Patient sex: M
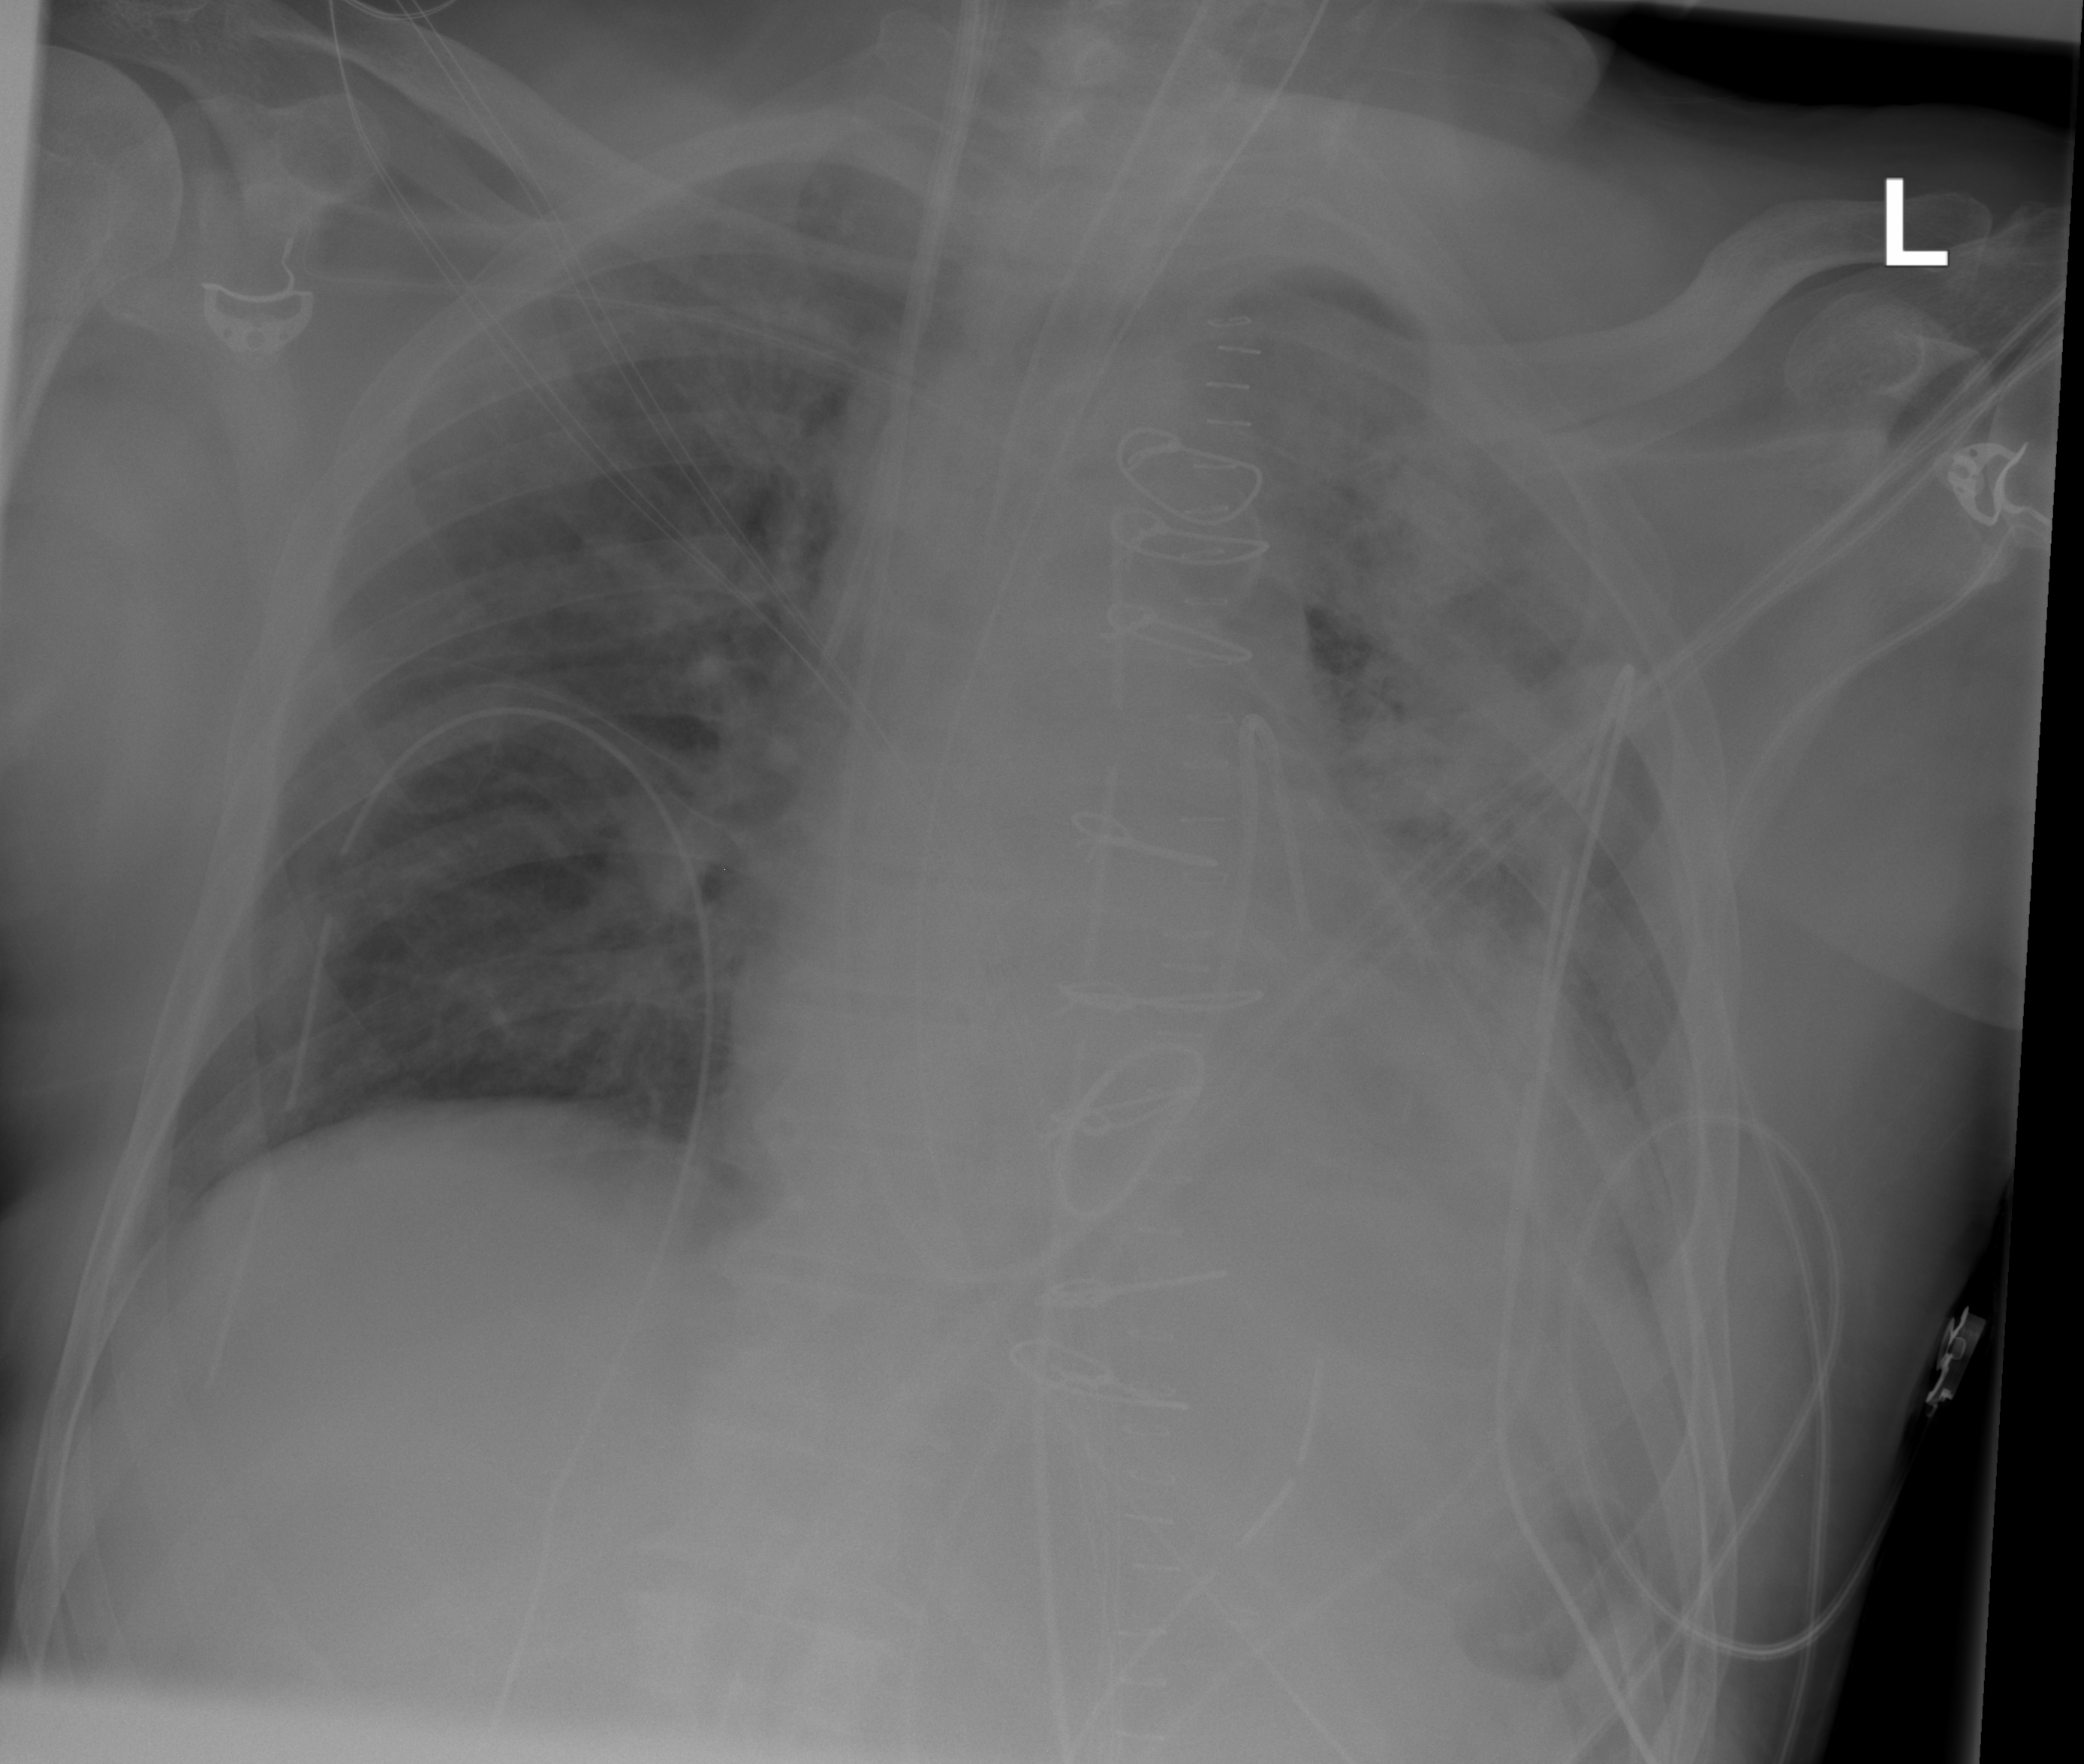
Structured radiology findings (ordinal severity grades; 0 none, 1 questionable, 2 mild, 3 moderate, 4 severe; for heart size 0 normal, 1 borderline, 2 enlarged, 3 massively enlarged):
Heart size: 2
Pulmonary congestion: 2
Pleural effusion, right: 0
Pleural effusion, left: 1
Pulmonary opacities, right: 1
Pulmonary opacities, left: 2
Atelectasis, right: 2
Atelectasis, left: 3